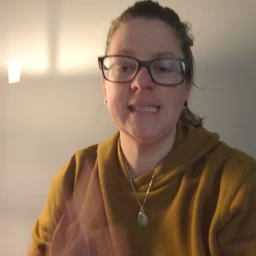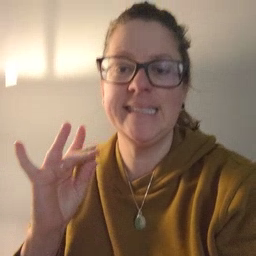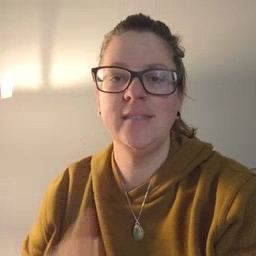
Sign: sticky